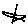
Label: star